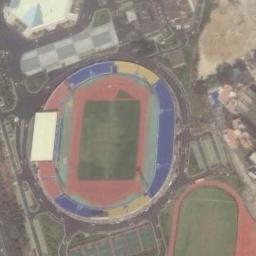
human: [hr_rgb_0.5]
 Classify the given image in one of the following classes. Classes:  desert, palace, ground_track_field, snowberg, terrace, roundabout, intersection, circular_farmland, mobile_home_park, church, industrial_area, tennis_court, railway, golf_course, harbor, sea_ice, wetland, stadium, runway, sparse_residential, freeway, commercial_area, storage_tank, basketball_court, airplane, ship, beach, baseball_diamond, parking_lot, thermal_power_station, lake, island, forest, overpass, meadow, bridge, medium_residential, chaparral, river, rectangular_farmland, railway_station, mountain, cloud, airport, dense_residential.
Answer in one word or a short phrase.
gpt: stadium